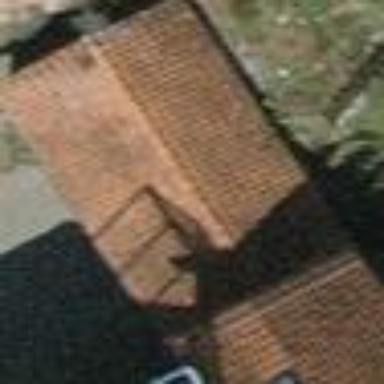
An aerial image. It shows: View of roof of building.